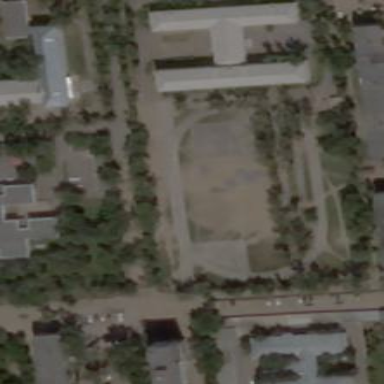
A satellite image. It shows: School.